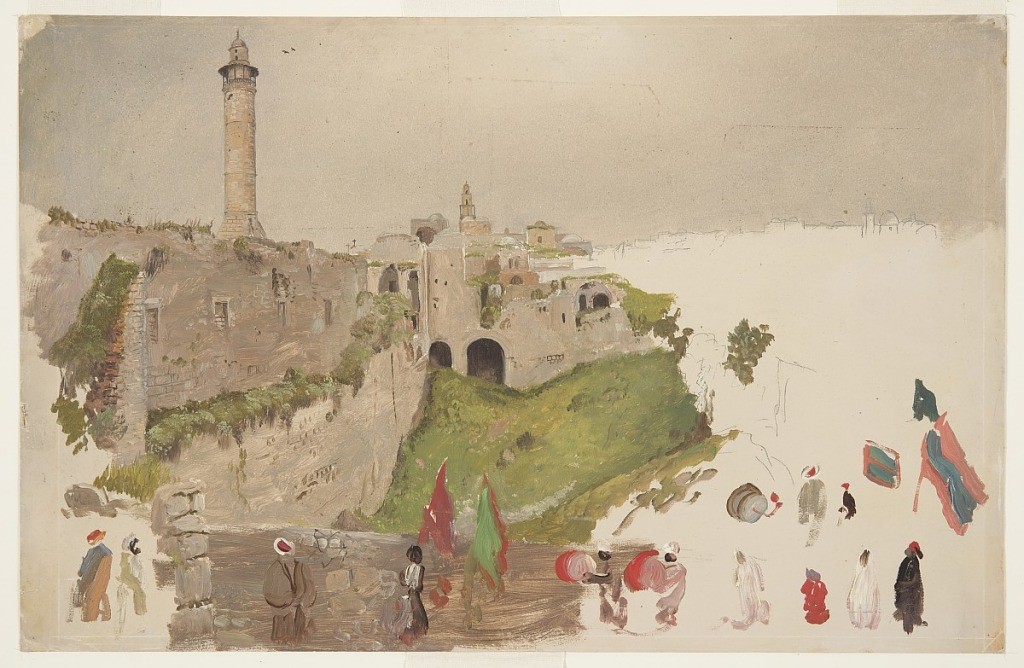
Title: Parade Entering Jaffa, Palestine (Tel Aviv, Israel)
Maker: Frederic Edwin Church, American, 1826–1900
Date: March 6-12, 1868
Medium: Oil and graphite on paperboard
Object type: Drawing
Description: Unfinished study showing a scene of a parade entering the old city of Jaffa, Palestine (now Tel Aviv, Israel). In the foreground, several figures dressed in colorful draped clothing and cloth headwear cross a stone bridge while playing drums and waving green-and-red flags. A large patch of grass comprises the middle distance at center. At upper left, a circular minaret towers over the other buildings, while the Spanish style belltower of St. Peter's Church is visible in the background at center. At right, the remainding skyline is rendered only in graphite, and shows multiple domes and towers.